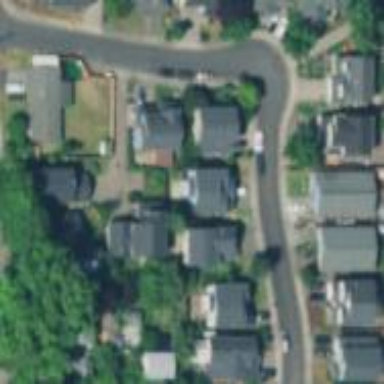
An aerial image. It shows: This residential area consists of single-family homes.